Question: I have sliced an image using 'mat2cell()' function. And I'm able to display all the sliced images in 'subplot''s together. But I want to display the same in GUI using 'axes' . This is the image I wanted to show in 'axes' .

This is the code I used to slice the image:
'''
K = imresize(J,[128 128]);
C = mat2cell(K,[64,64],[64,64]);
%plotting
figure;
subplot(2,2,1),imshow(C{1});
subplot(2,2,2),imshow(C{2});
subplot(2,2,3),imshow(C{3});
subplot(2,2,4),imshow(C{4});
'''
I don't know how to display these 4 images in a single 'axes'.
Any suggestions?
Thanks in advance!
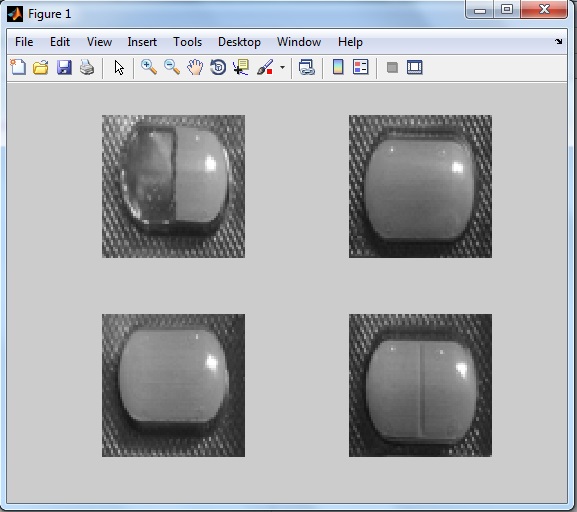
Answer: It seems not possible to add more than one image on a single axes.
I run your code and I've got the impression that your goal is to divide the original image into 4 pieces then to mix them and obtain a new image.
If so, what about to take the 4 pieces (the 4 cellarrays) and generate a new matrix and then to display it on a single axes?
'''
a=imread('Jupiter_New_Horizons.jpg');
f=figure('unit','normalized','name','ORIGINAL IMAGE');
% My image is not BW
a(:,:,2:3)=[];
imshow(a)
K = imresize(a,[128 128]);
C = mat2cell(K,[64,64],[64,64]);
f=figure('unit','normalized','name','SPLIT IMAGE');
fp=get(gcf,'position')
subplot(2,2,1),imshow(C{1});
subplot(2,2,2),imshow(C{2});
subplot(2,2,3),imshow(C{3});
subplot(2,2,4),imshow(C{4});
tmp1=C{1,1};
tmp2=C{1,2};
tmp3=C{2,1};
tmp4=C{2,2};
TMP=[tmp1 tmp3;tmp2 tmp4];
f=figure('unit','normalized','name','NEW IMAGE');
ax=axes
imshow(TMP,'parent',ax)
set(gcf,'position',fp)
'''

Hope this helps.